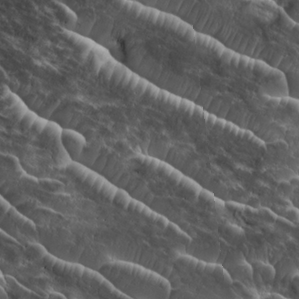
Label: non_frost